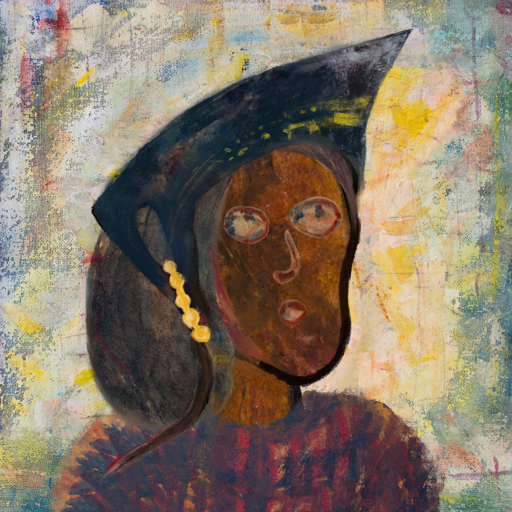
Background: Irani, Head And Neck Side: Mosgoul, Face Side: Orphan, Bust: In_The_Sun, Hair Side: Gypsy_Mother, Head Accessory: Irani, Second Necklace: Blank, Necklace: Blank, Baby: Blank